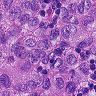
Metastatic tissue present: yes